Question: I have images in my local database which I want to populate in a listview.
This is what I'm doing :
'''
...
bitmap[i] = MySQLiteHelper.getImage(images[i]);
// This fetches the bitmap image from database
...
'''
Here, I'm converting my Bitmap to a Drawable.
'''
d[i] = new BitmapDrawable(getResources(),bitmap[i]);
'''
Then I'm using this Drawable in HashMap's put method to set it as a listView item.
'''
hm.put("img", String.valueOf(d[i]));
// put() accepts java.lang.String as input.
'''
I'm able to display all the text, but not the image.
'''
BitmapFactory: Unable to decode stream: java.io.FileNotFoundException: android.graphics.drawable.BitmapDrawable@3ab28e36: open failed: ENOENT (No such file or directory)
resolveUri failed on bad bitmap uri: android.graphics.drawable.BitmapDrawable@3ab28e36
'''
'''
List<HashMap<String,String>> aList = new ArrayList<HashMap<String,String>>();
for(int i=0;i<len;i++){
HashMap<String, String> hm = new HashMap<String,String>();
hm.put("img", String.valueOf(d[i]));
hm.put("tit", " Title : " + title[i]);
hm.put("init", " Initial Price : " + init_price[i]);
hm.put("cur"," Current Price : " + cur_price[i]);
aList.add(hm);
}
// Keys used in Hashmap
String[] from = { "img","tit","init","cur" };
// Ids of views in listview_layout
int[] to = { R.id.img,R.id.tit,R.id.init,R.id.cur};
'''
The image (Bitmap) is stored in the database as BLOB. I obtained it as a ByteArray.
Now, I'm converting it back to Bitmap using the below method.
'''
// convert from byte array to bitmap
public static Bitmap getImage(byte[] image) {
return BitmapFactory.decodeByteArray(image, 0, image.length);
}
'''
after using 'Base64' to convert 'Bitmap' to 'String'

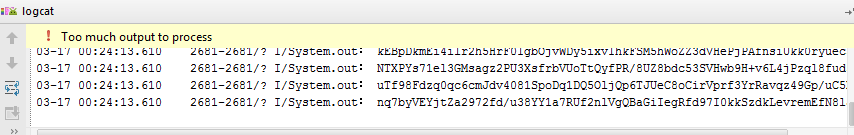
Answer: <URL>'ListView'
What you are trying to do is either converting a 'String' to a 'BitmapDrawable' (in case 'MySQLiteHelper.getImage()' returns a 'String' as a path pointing to an image, since usually you won't store binary data in a database) OR converting a 'BitmapDrawable' to a 'String'. Both cases actually make no sense.
The way it is usually done: implementing a helper class and then parameterizing your ListView's Adapter with its instances. There are literally tons of examples around the web, look at <URL> which uses a database